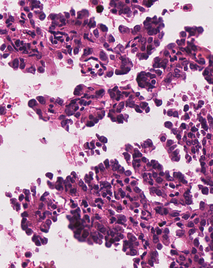
Tumor epithelial tissue: yes
Tumor-associated stroma tissue: yes
Normal tissue: no